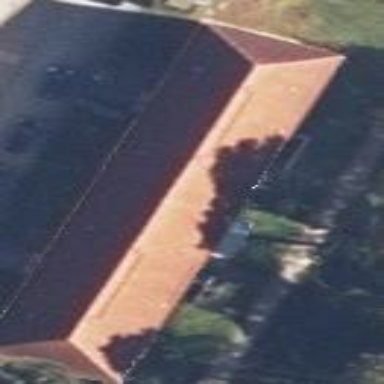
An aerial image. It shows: Building with red hipped roof made of roof tiles. The roof is oriented along the structure.